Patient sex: M
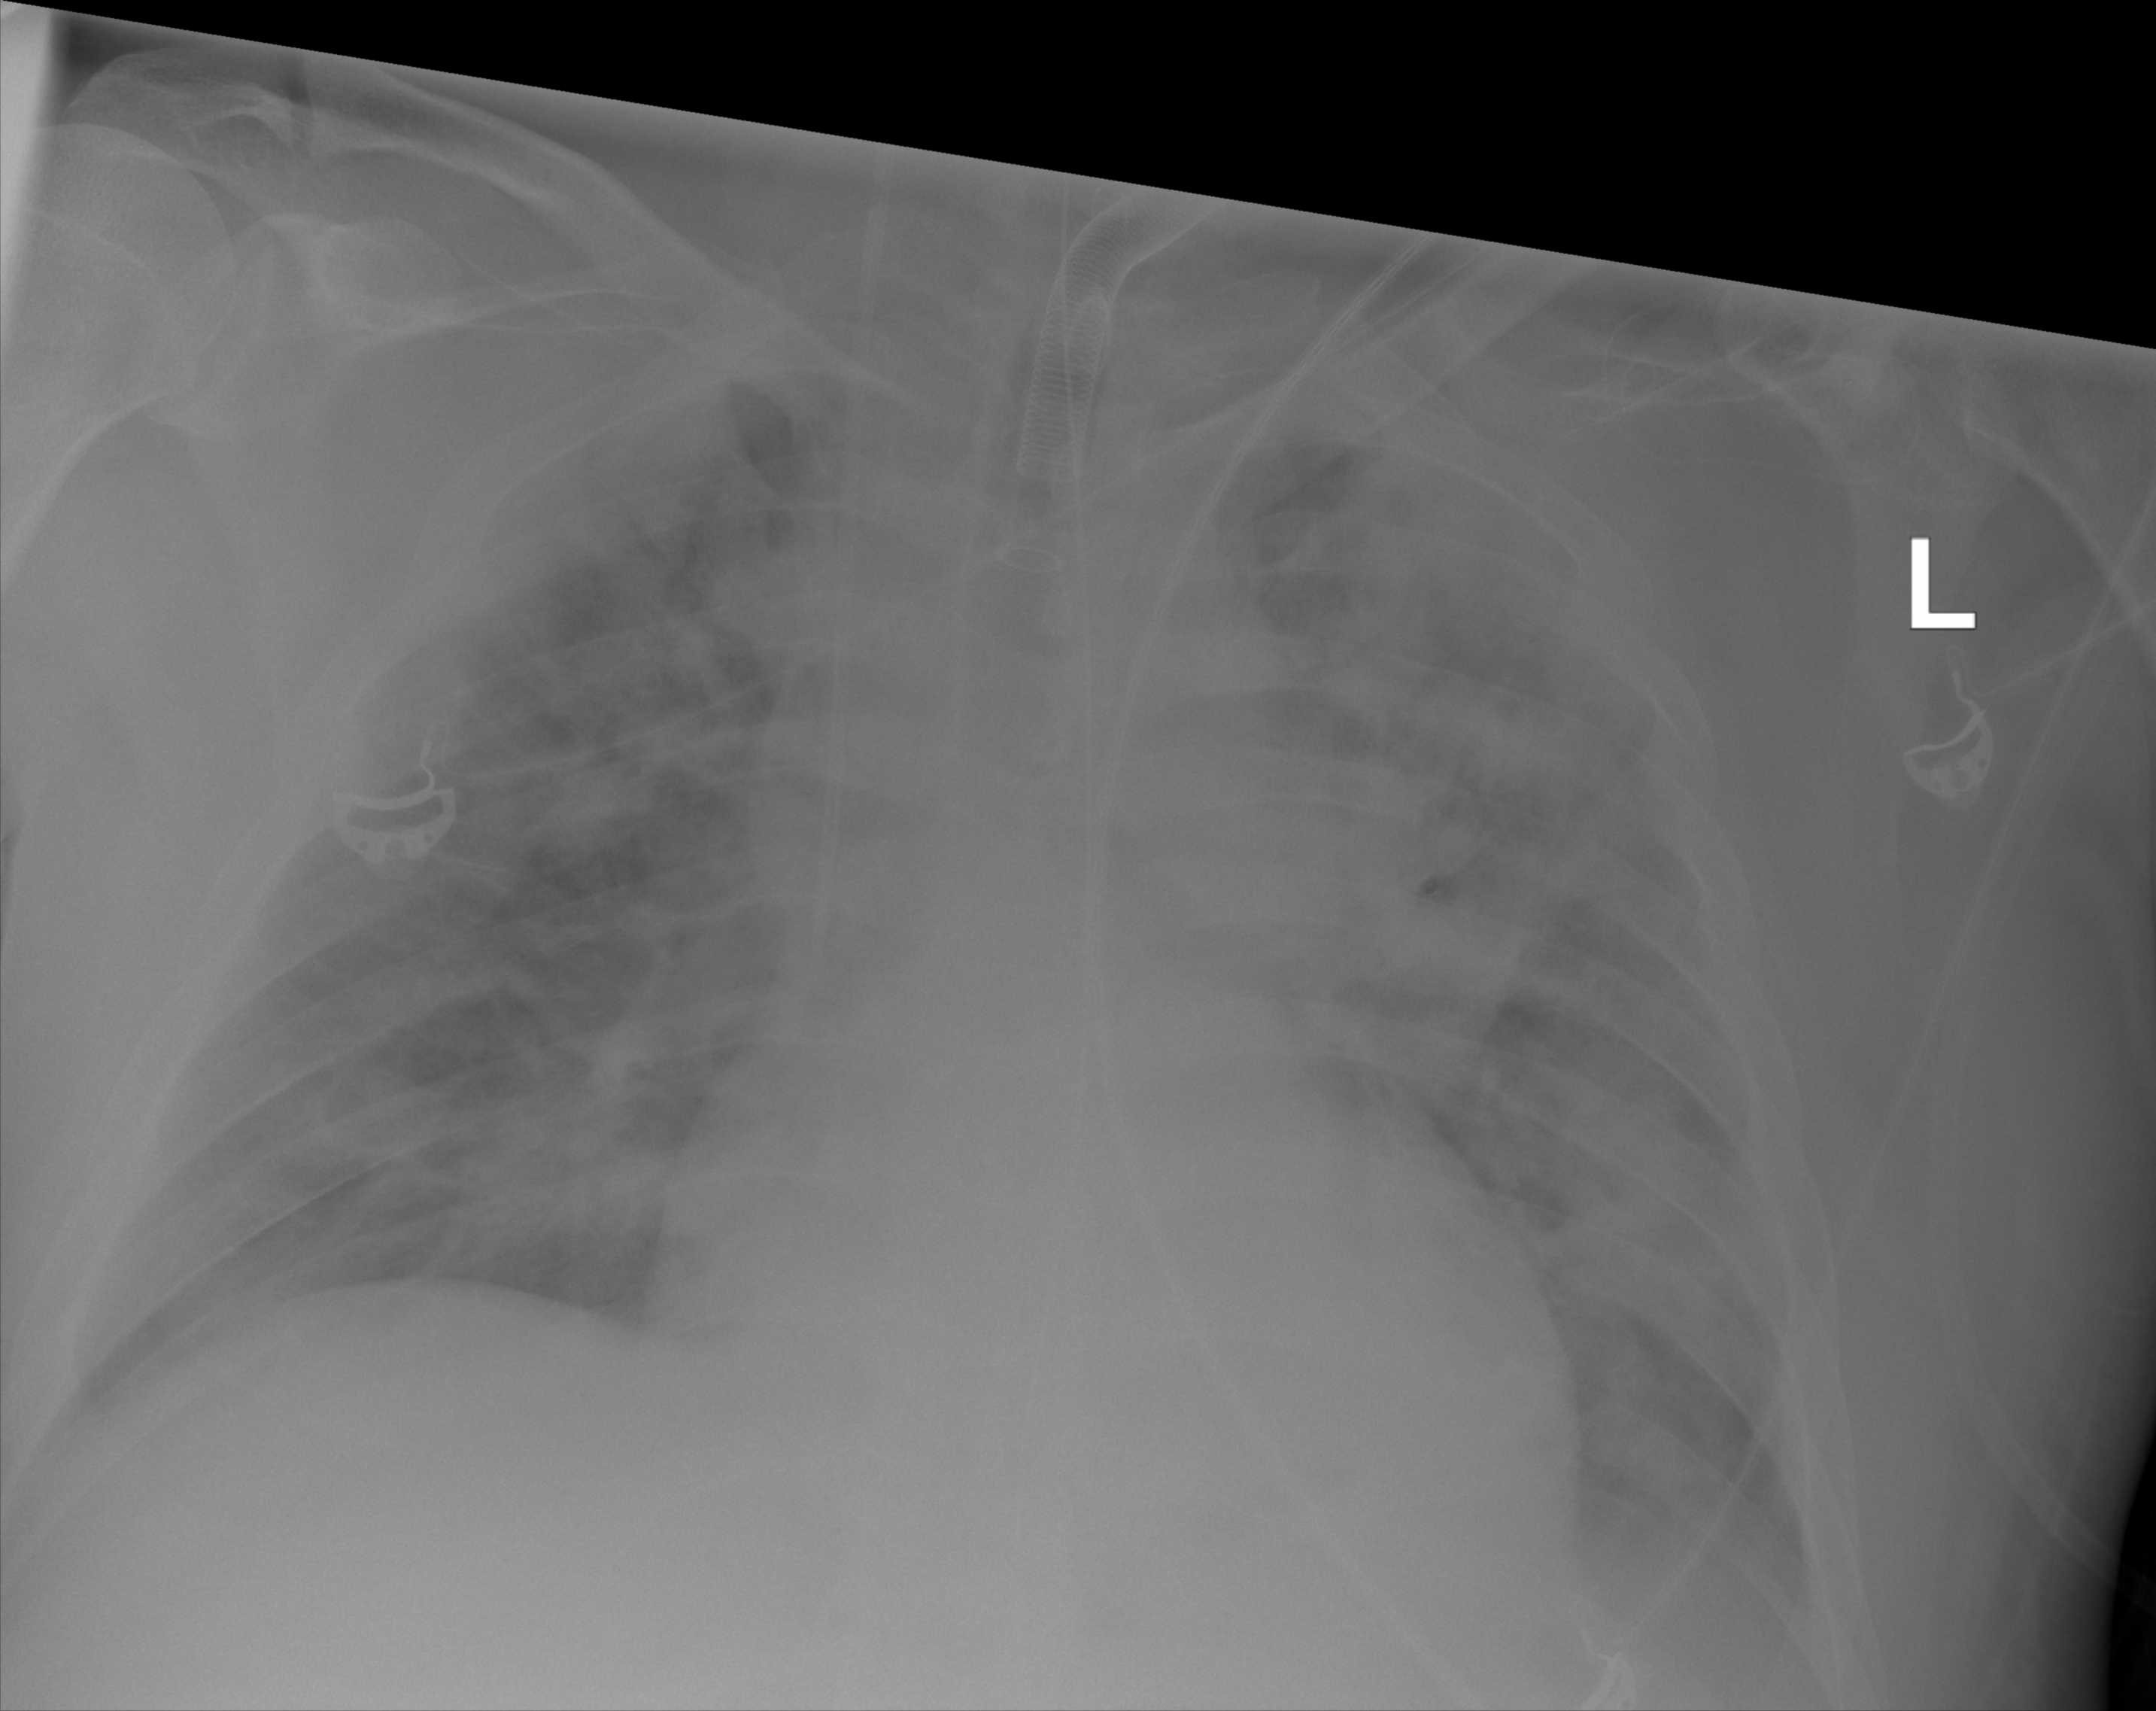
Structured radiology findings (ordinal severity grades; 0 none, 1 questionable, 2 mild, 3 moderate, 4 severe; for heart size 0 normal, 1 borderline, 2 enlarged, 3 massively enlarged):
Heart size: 2
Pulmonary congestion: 2
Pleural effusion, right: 0
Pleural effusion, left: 2
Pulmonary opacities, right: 3
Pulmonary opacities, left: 3
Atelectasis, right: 0
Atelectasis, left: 1